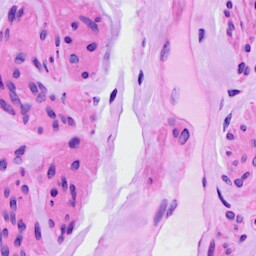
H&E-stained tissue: Ovarian